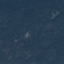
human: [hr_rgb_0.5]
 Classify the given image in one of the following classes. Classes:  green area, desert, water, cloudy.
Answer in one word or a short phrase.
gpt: green area